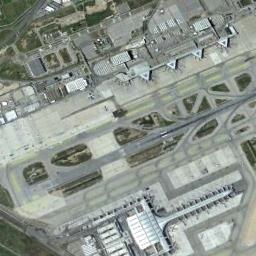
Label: airport